Field crop: maize
Growth stage: 2
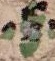
Species: chenopodium